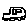
Label: car